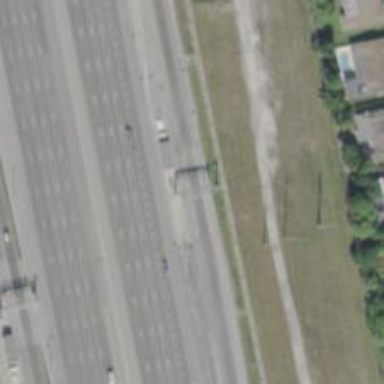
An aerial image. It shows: Toll gantry on the road.